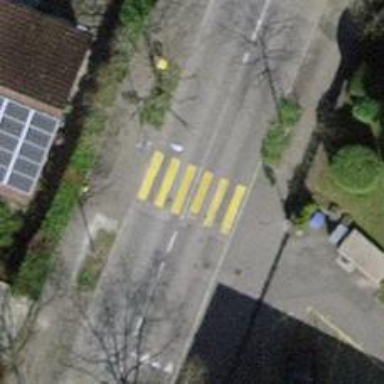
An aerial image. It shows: Marked crossing with zebra markings.